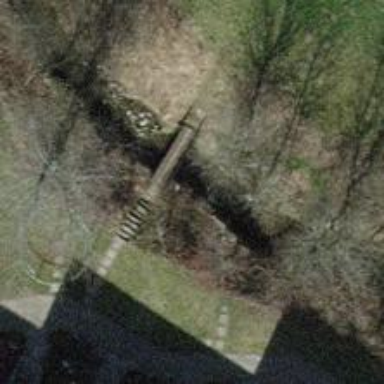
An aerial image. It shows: Path leading to bridge.